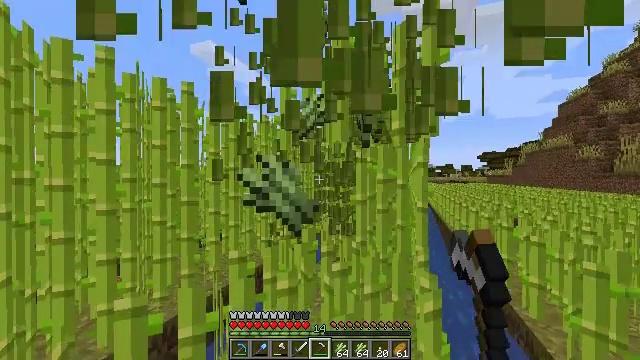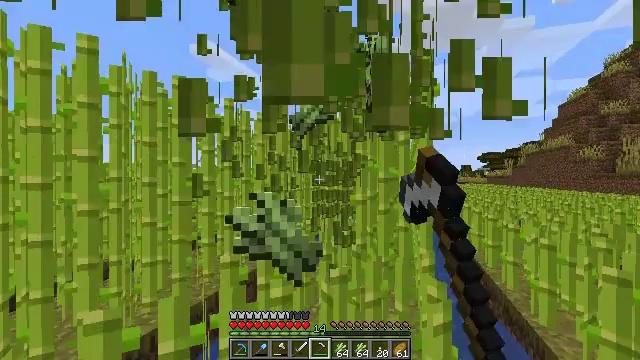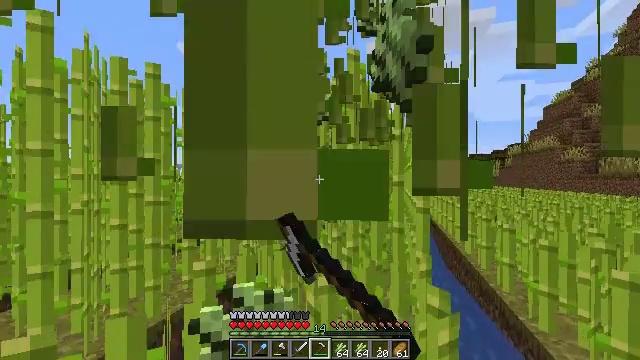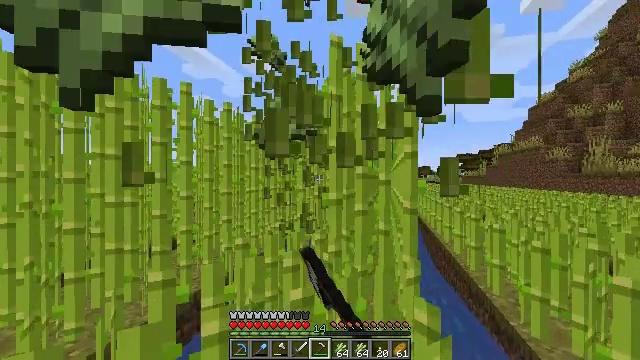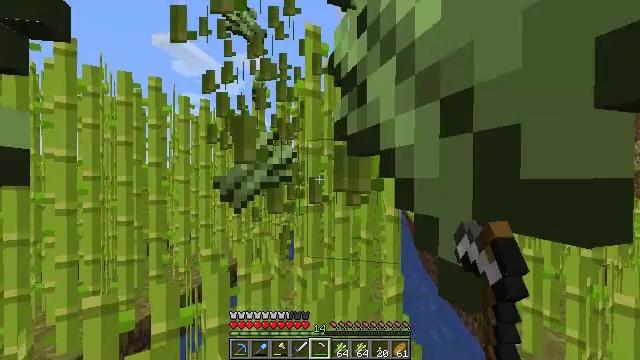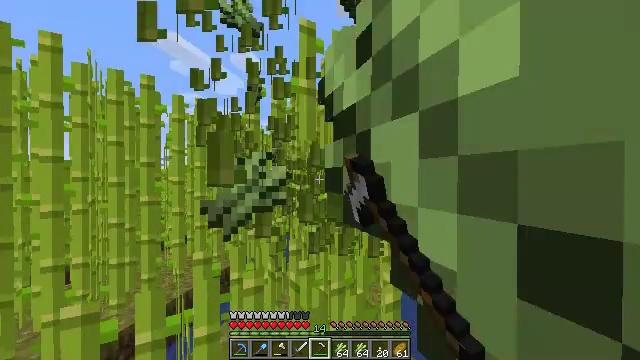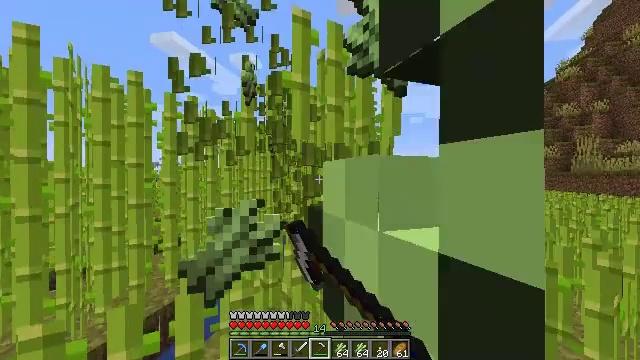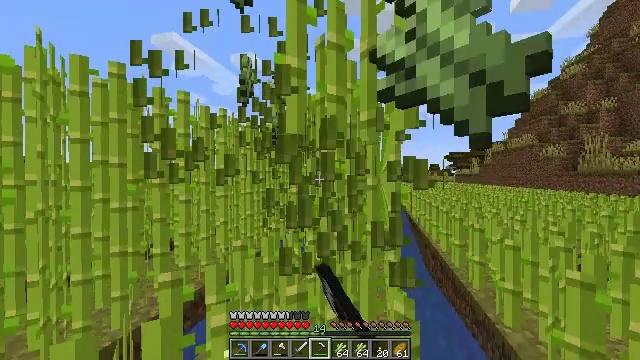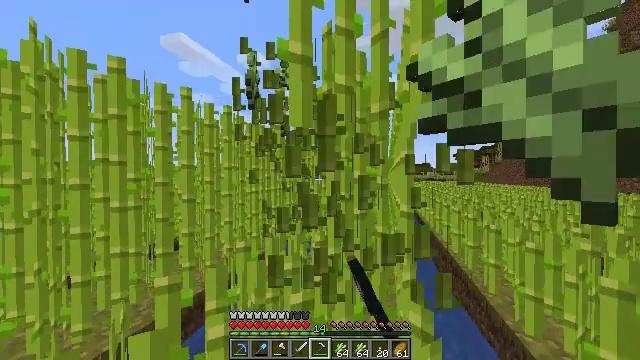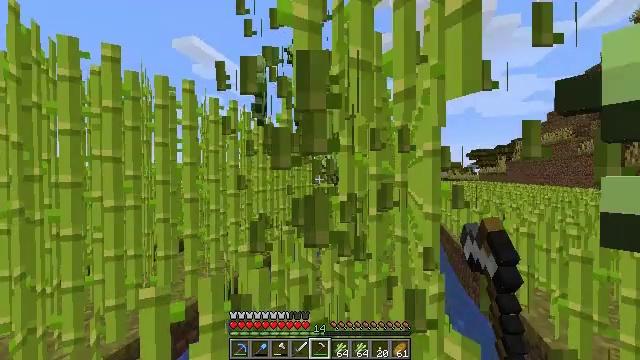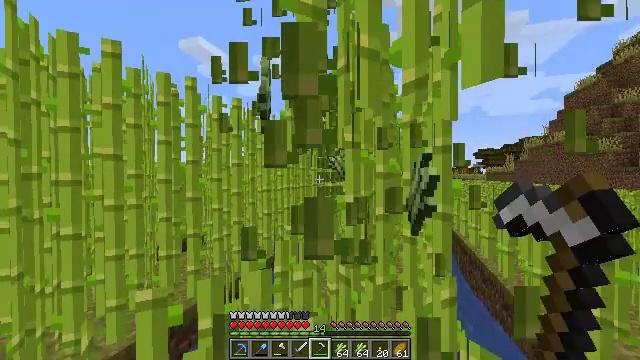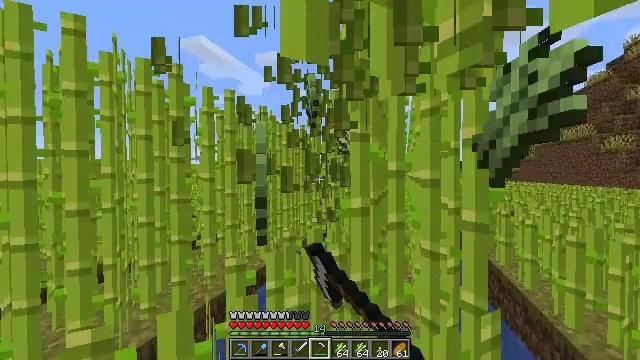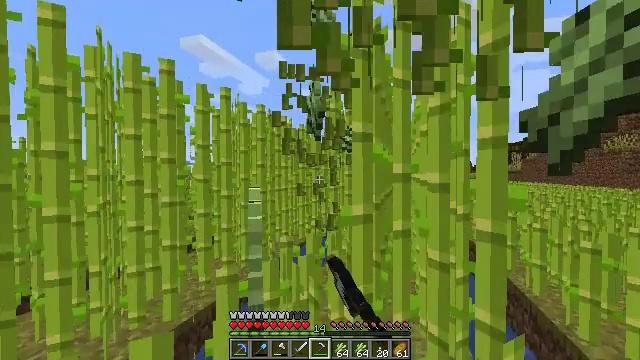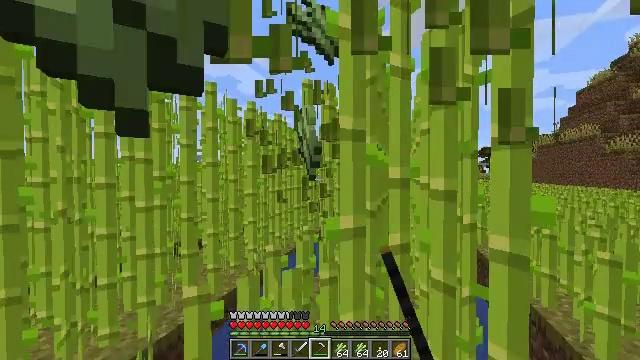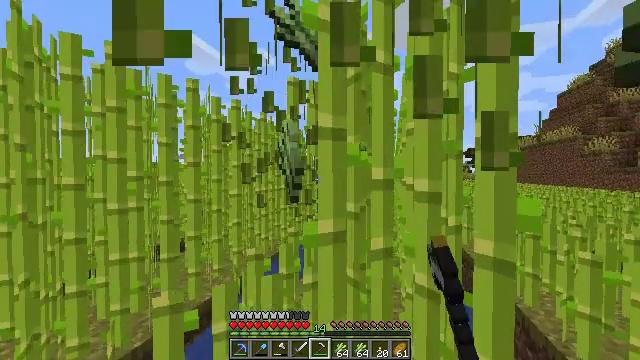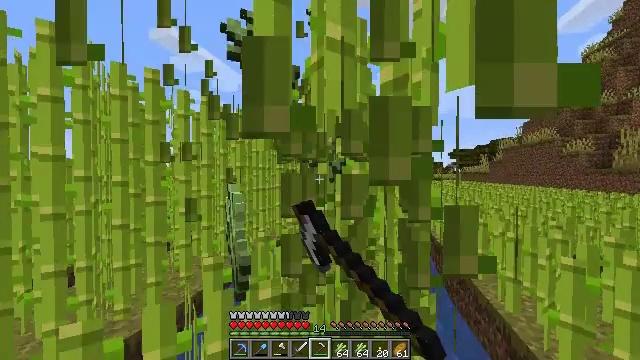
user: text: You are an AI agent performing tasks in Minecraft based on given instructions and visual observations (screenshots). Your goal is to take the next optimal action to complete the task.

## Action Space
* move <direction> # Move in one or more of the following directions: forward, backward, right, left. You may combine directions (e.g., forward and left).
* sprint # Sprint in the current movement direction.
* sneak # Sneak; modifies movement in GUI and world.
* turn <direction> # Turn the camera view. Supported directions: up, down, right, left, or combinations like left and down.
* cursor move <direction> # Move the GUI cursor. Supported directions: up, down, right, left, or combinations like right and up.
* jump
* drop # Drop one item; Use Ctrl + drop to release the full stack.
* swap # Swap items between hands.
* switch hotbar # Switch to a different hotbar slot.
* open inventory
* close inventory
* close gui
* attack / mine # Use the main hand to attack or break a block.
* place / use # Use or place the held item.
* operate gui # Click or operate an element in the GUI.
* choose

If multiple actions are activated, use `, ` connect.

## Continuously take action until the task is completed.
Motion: motion action
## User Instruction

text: Break the sugar cane.
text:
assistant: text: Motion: move forward, attack / mine
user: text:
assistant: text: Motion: move forward and move right, turn right, attack / mine
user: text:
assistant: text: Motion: move forward and move right, turn right, attack / mine
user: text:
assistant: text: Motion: move forward and move right, turn right, attack / mine
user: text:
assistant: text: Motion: move forward, attack / mine
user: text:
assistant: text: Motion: move forward, attack / mine
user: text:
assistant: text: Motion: move forward, attack / mine
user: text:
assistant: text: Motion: move forward, turn left, attack / mine
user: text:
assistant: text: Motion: move forward, turn left, attack / mine
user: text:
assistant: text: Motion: move forward, turn left, attack / mine
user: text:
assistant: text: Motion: move forward, attack / mine
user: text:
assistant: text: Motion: move forward, attack / mine
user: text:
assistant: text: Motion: move forward and move right, attack / mine
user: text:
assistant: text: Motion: move forward and move right, turn right, attack / mine
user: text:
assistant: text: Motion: move forward and move right, turn right, attack / mine
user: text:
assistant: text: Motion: move forward and move right, attack / mine
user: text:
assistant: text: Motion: move forward, attack / mine
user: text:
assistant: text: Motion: move forward, attack / mine
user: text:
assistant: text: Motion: move forward, attack / mine
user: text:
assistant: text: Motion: move forward, attack / mine
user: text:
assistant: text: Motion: move forward, attack / mine
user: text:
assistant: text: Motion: move forward, turn left, attack / mine
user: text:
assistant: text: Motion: move forward, turn left, attack / mine
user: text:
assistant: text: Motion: move forward, attack / mine
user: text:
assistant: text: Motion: move forward, attack / mine
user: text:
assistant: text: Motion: move forward and move right, attack / mine
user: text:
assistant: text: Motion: move forward and move right, attack / mine
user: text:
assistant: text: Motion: move forward and move right, turn right, attack / mine
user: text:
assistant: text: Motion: move forward and move right, turn right, attack / mine
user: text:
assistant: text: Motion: move forward and move right, turn right, attack / mine